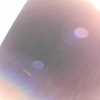
Label: sunburn